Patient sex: M
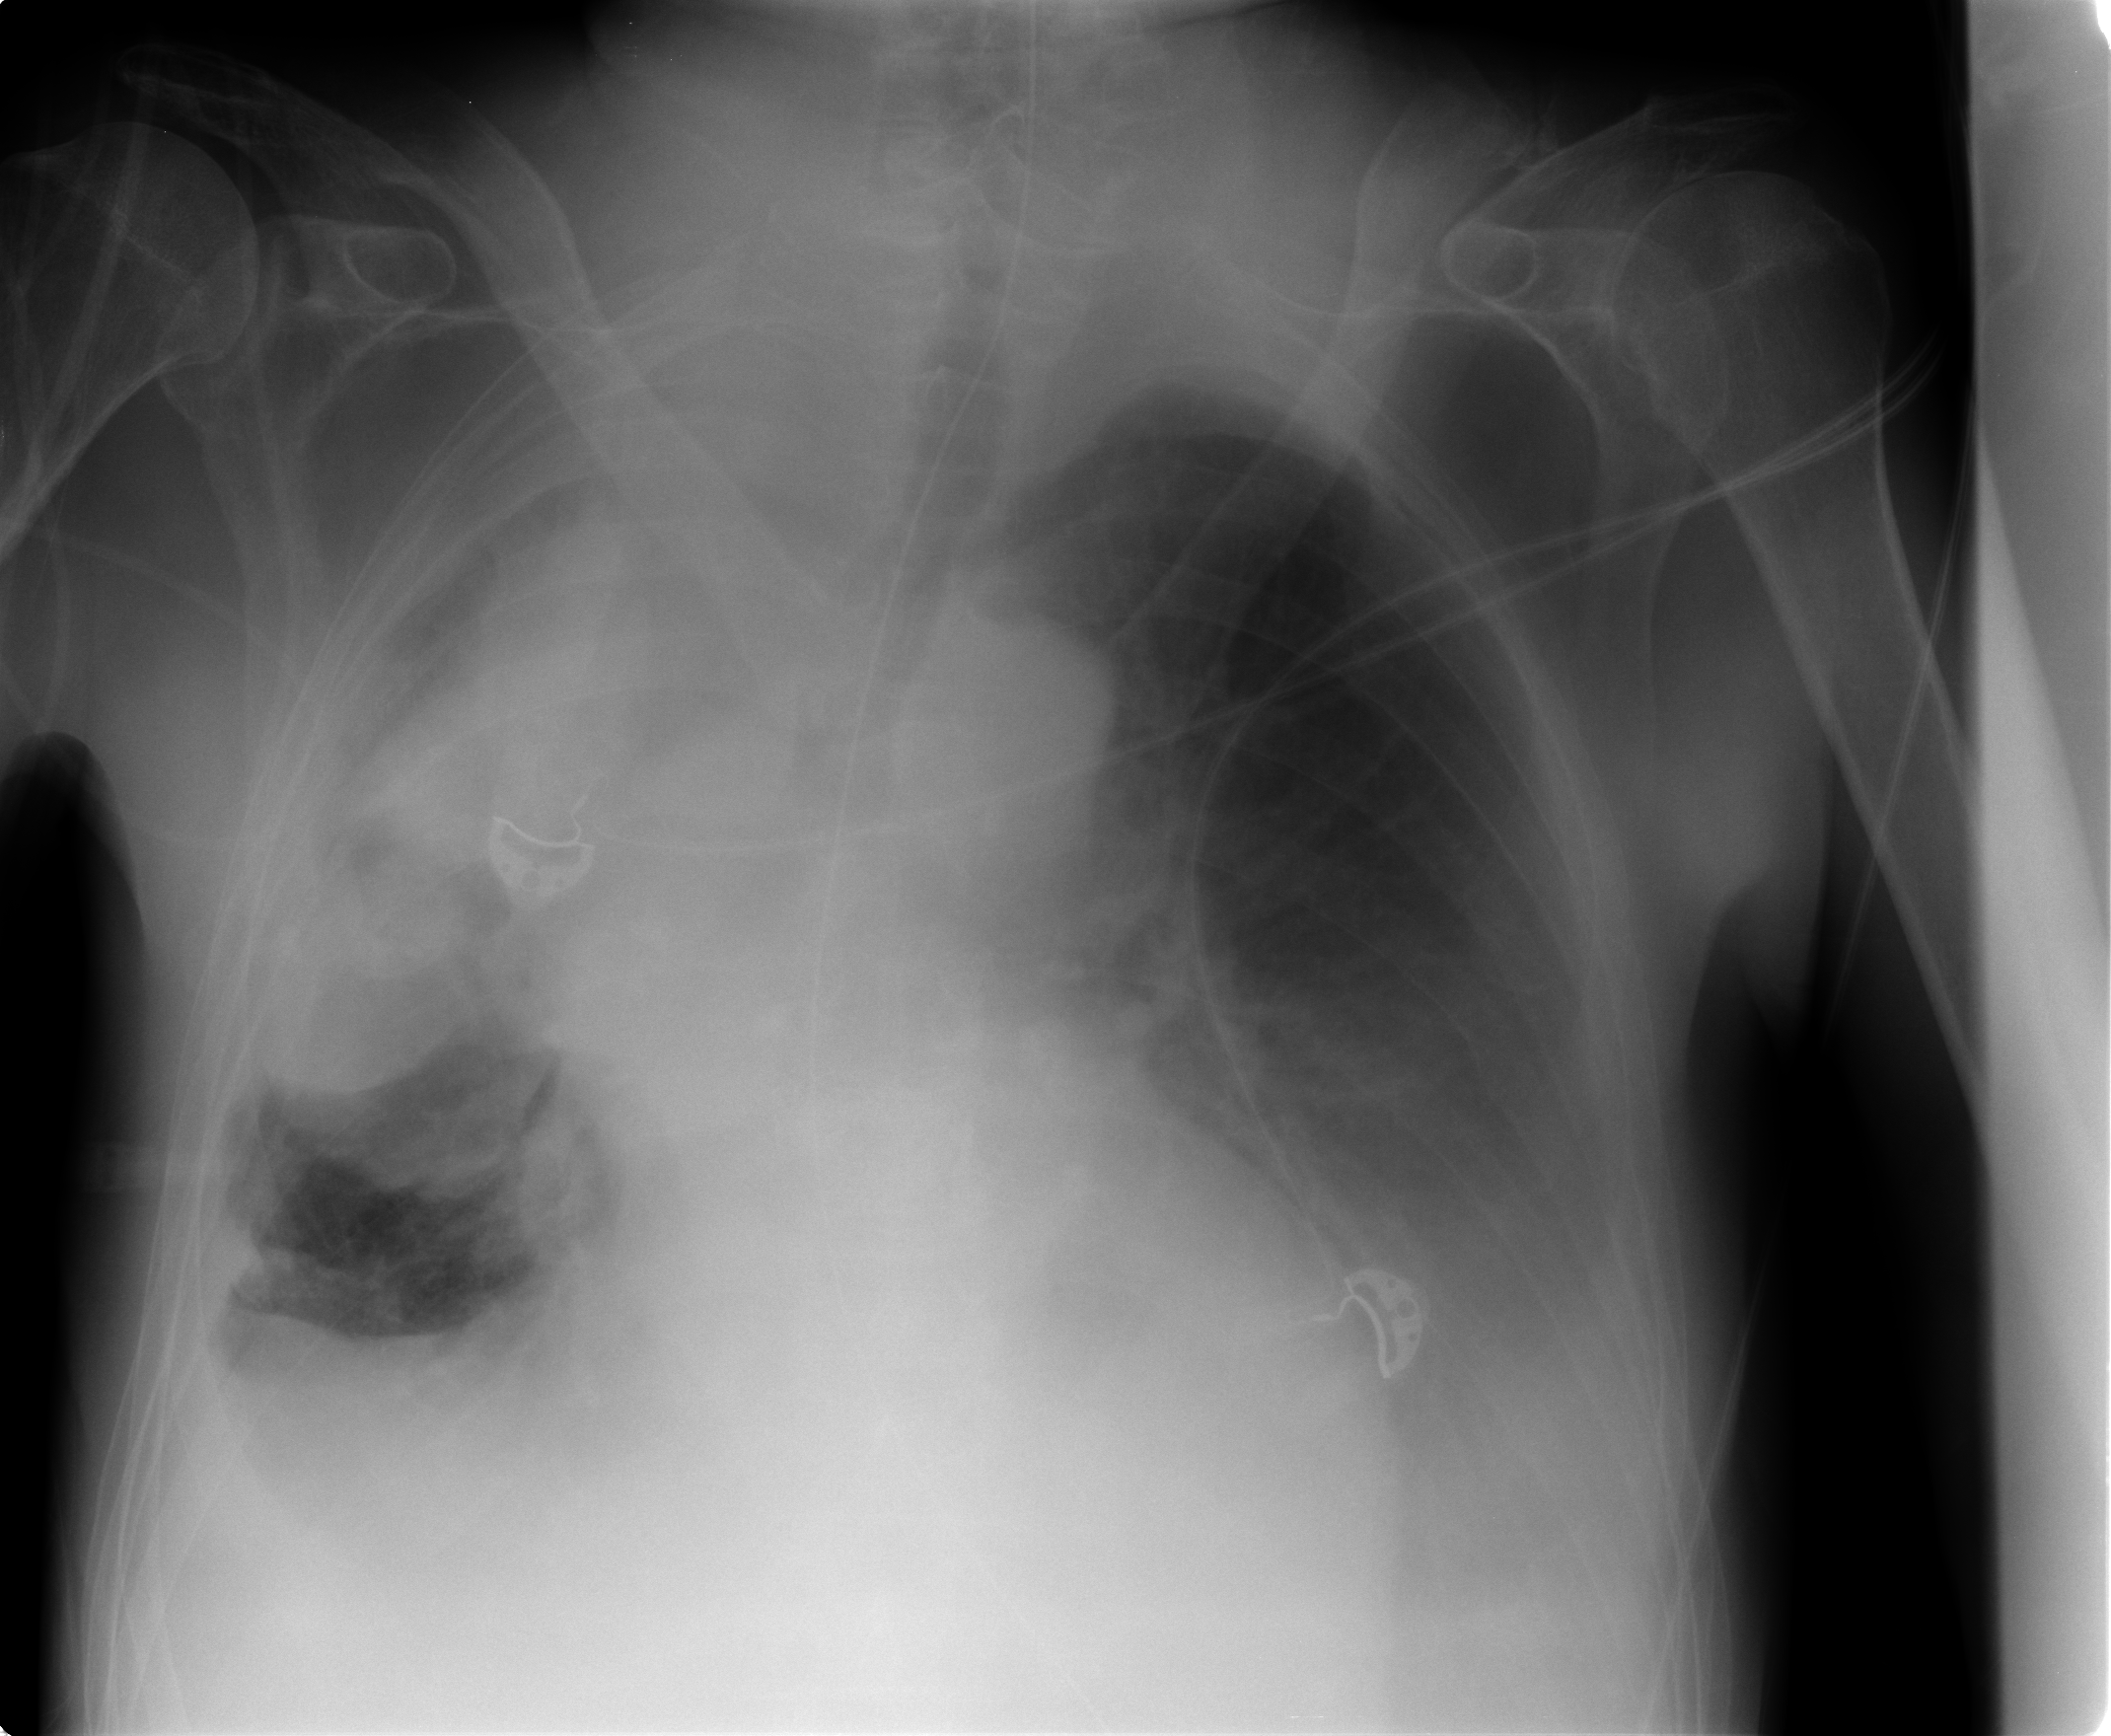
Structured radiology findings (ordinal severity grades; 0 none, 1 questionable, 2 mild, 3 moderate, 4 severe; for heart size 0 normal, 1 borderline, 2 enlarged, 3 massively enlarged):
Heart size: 2
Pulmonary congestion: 2
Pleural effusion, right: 2
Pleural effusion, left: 3
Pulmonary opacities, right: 2
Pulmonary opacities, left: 2
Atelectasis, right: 4
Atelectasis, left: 2